Field crop: tomato
Growth stage: 1
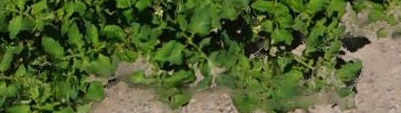
Species: tomato